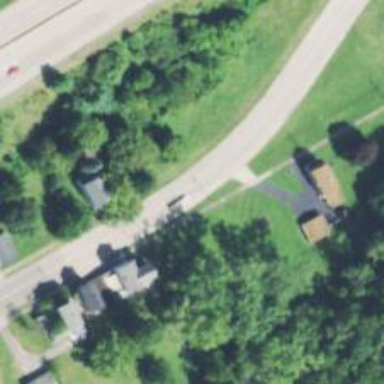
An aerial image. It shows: Historic road.